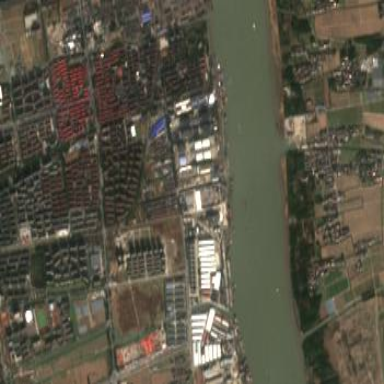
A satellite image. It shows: Industrial area with warehouse.